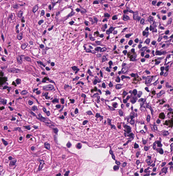
Tumor epithelial tissue: no
Tumor-associated stroma tissue: yes
Normal tissue: no